Question: How can you please help me I have a table in the database with a column called "recioient_id"
The value of its rows is repeated more than once How do I prevent repeating rows while keeping the order descending and displaying the last row
I have tried so much without a find
I did this query and was good at preventing repetition and did not display the last row
Query which was:
'''
SELECT *
FROM 'messages'
WHERE 'sender_id' = 1
GROUP BY 'recioient_id' DESC
HAVING COUNT(*) >= 1
'''
Here is a sample table

I hope to be successful in translation and hope to help
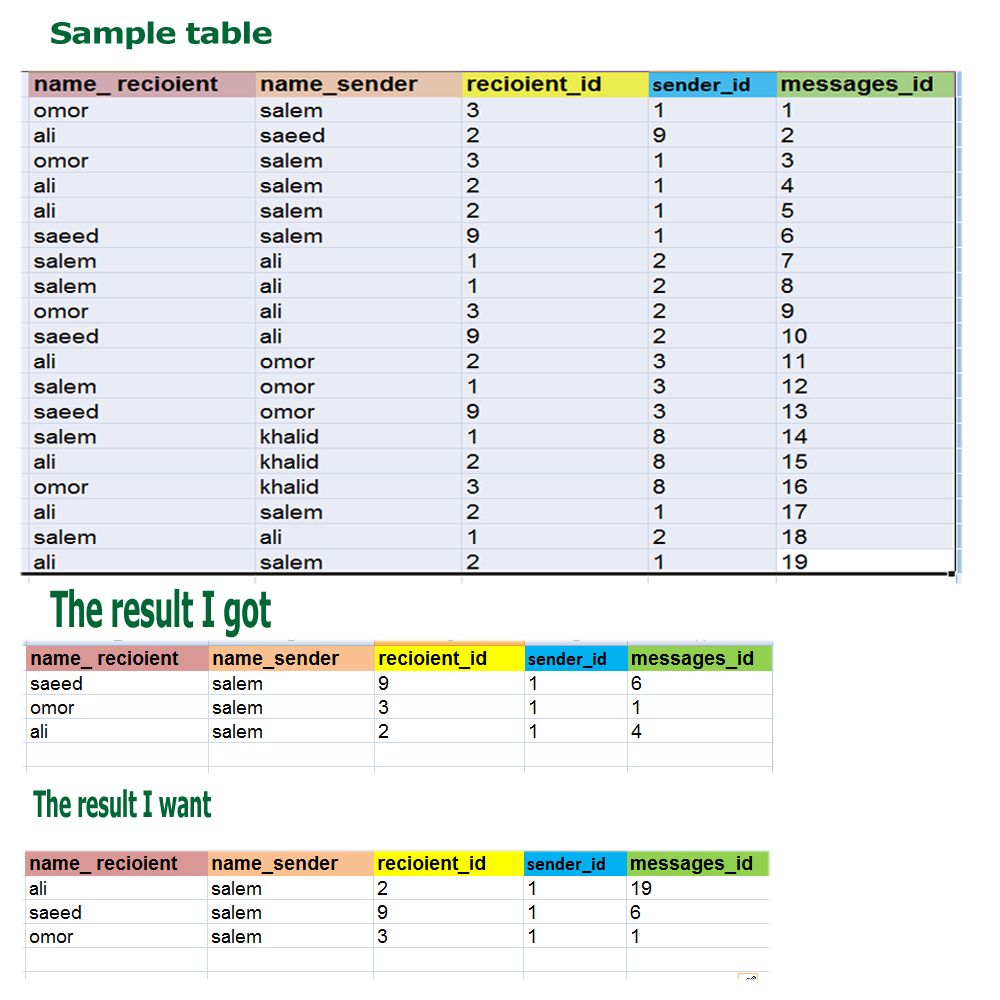
Answer: If you want one row per 'recioient_id', use filtering. I would recommend a correlated subquery:
'''
SELECT m.*
FROM messages m
WHERE m.sender_id = 1 AND
m.messages_id = (SELECT MAX(m2.messages_id)
FROM messages m2
WHERE m2.sender_id = m.sender_id AND
m2.recioient_id = m.recioient_id
)
ORDER BY m.recioient_id;
'''